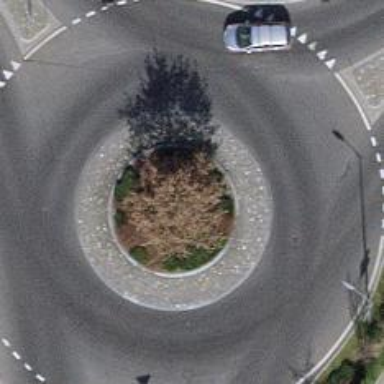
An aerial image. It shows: Primary highway intersecting roundabout.